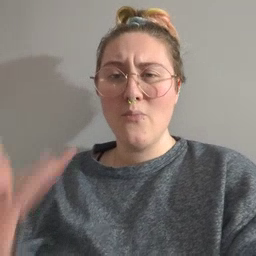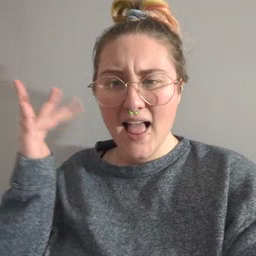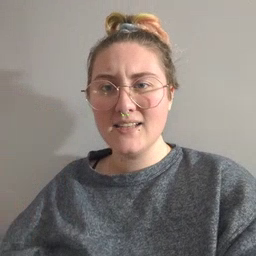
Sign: why